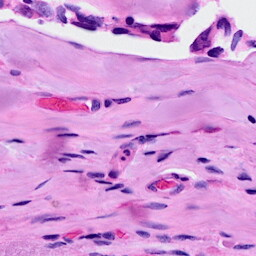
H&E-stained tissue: Breast